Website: crate-barrel
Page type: address-validator
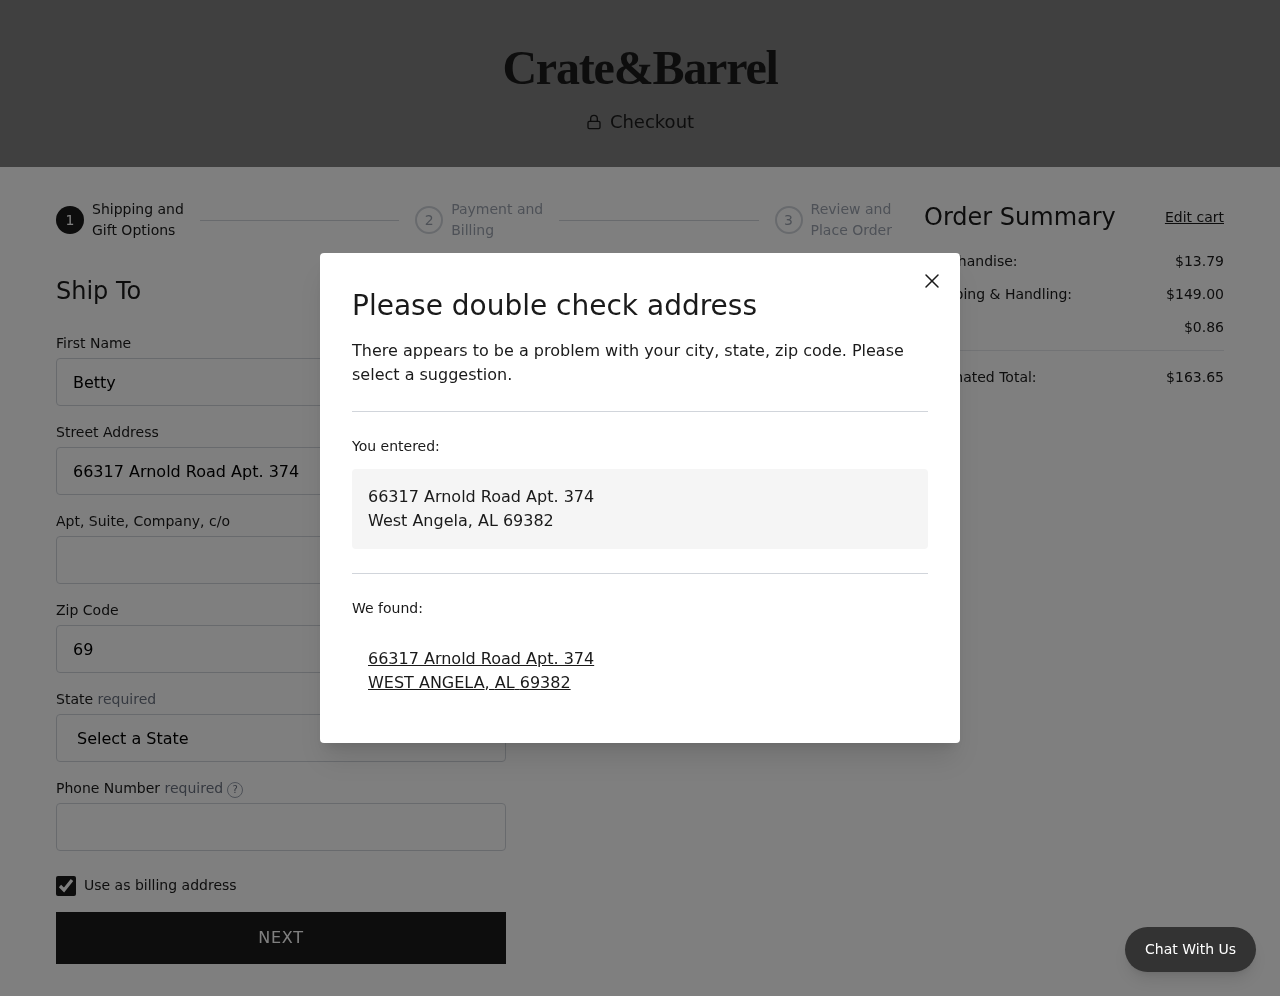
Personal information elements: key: PII_CITY
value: West Angela
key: PII_CITY
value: WEST ANGELA
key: PII_FIRSTNAME
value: Betty
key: PII_PHONE
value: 2418931075
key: PII_POSTCODE
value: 69382
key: PII_STATE
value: Alabama
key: PII_STATE_ABBR
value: AL
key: PII_STREET
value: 66317 Arnold Road Apt. 374
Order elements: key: ORDER_SUBTOTAL
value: $13.79
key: ORDER_SHIPPING_COST
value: $149.00
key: ORDER_TAX
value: $0.86
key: ORDER_TOTAL
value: $163.65